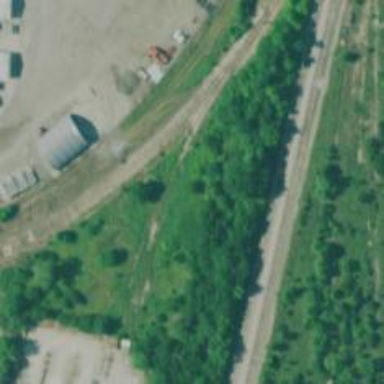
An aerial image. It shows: Railway spur service.